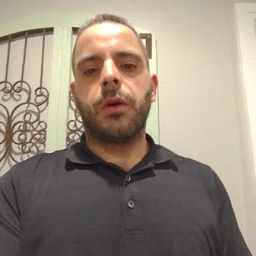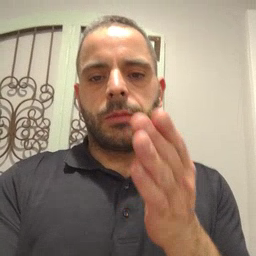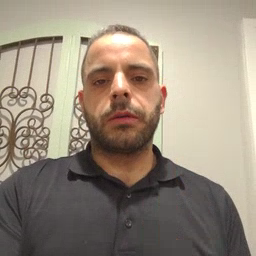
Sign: open